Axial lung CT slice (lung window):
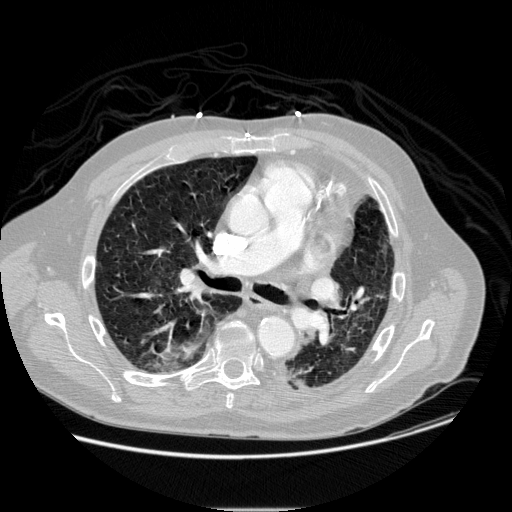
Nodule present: no